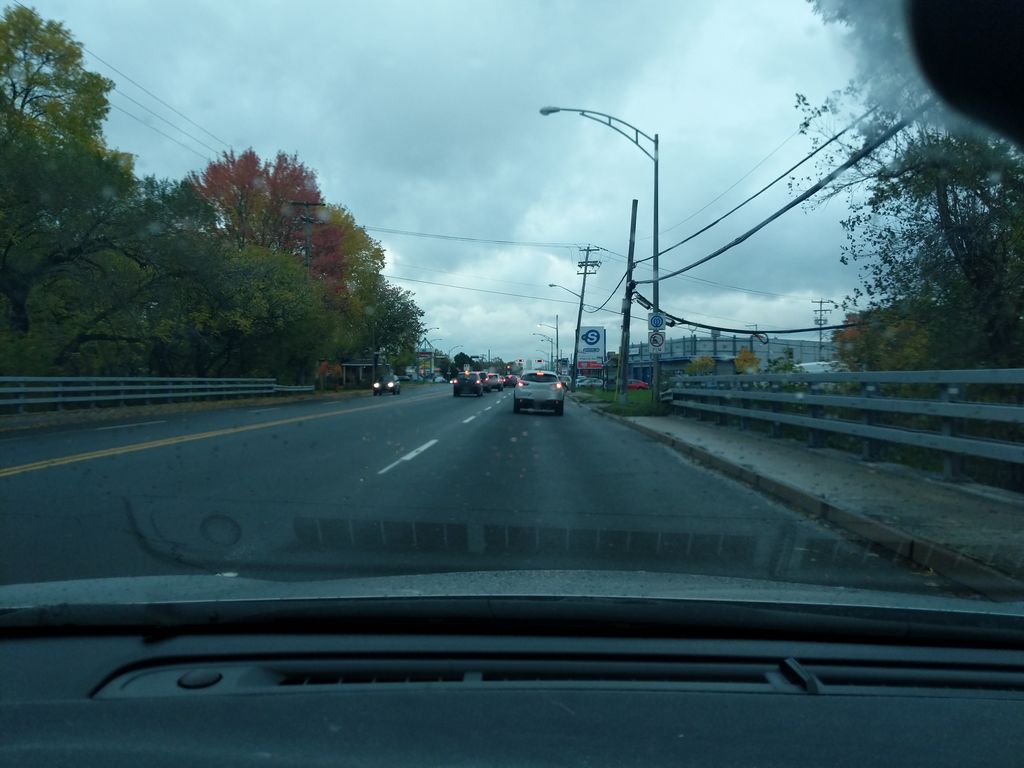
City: quebec_city